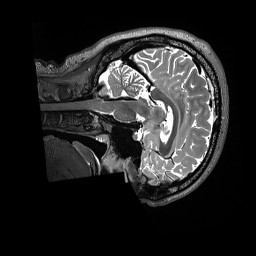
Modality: T2w
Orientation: sagittal
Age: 25
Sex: male
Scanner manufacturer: siemens
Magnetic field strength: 3 T
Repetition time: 3.2 s
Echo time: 0.563 s